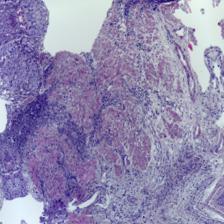
Diagnosis: OSCC